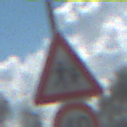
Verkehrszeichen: KinderLinks
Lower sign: Geschwindigkeit40
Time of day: Midday
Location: Outdoor (Nature)
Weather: PartlyCloudy
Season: NotSpecified
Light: Natural